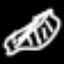
Label: leaf